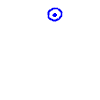
Particle: kaon